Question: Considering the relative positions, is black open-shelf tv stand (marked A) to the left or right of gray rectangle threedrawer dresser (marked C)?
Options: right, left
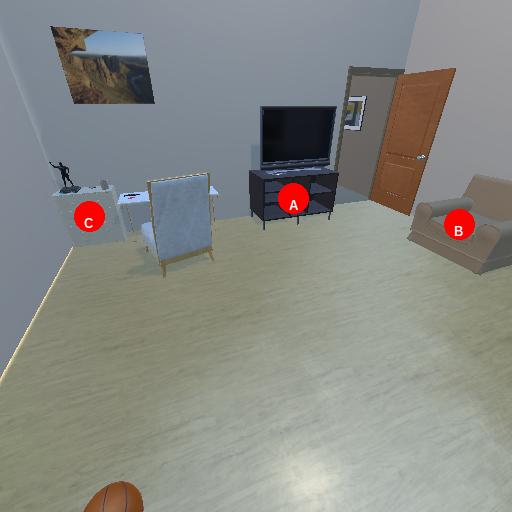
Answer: right